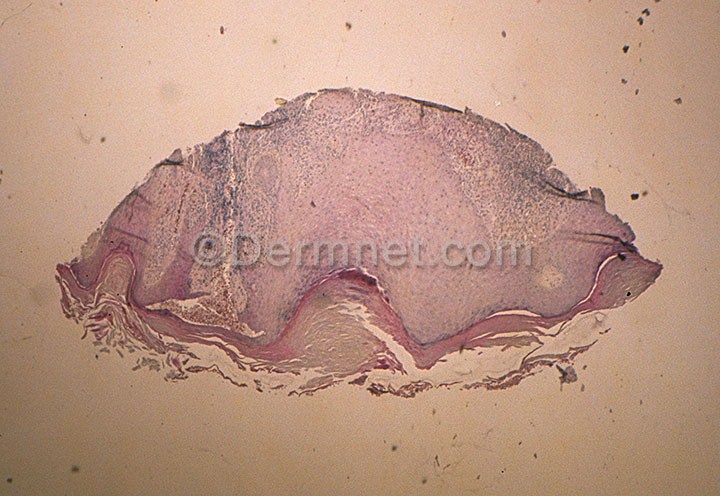
Disease: Psoriasis pictures Lichen Planus and related diseases